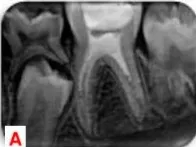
Radiographs at two years (A) Recall 2D radiograph at two years.
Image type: radiology (x_ray)